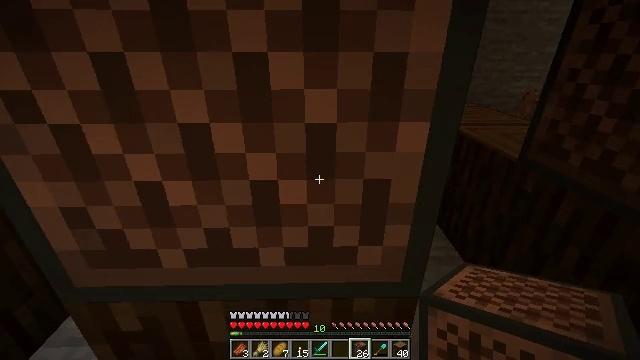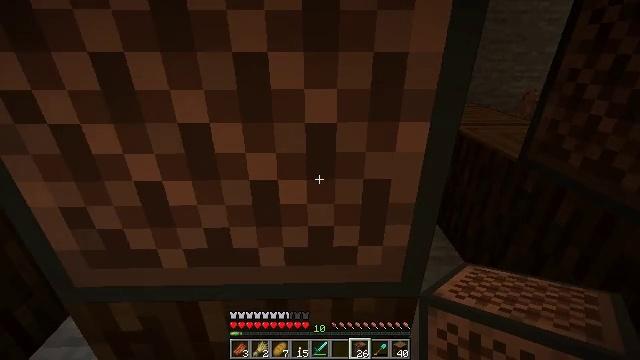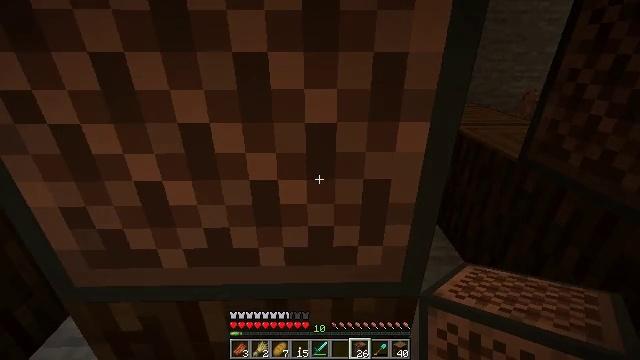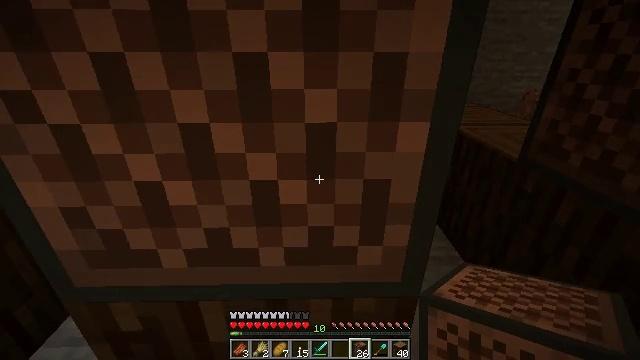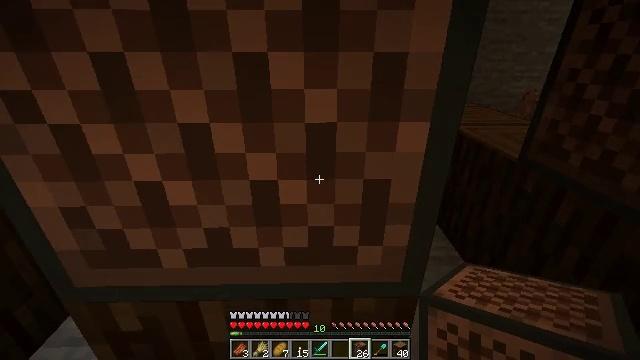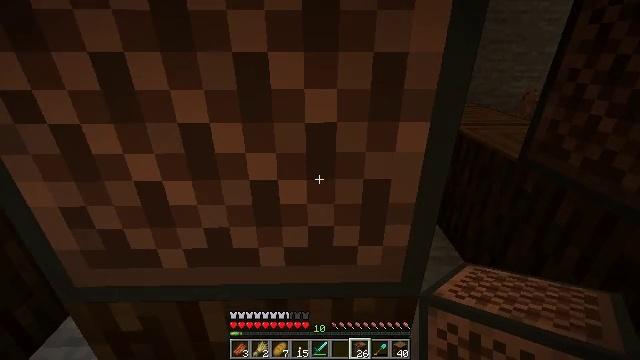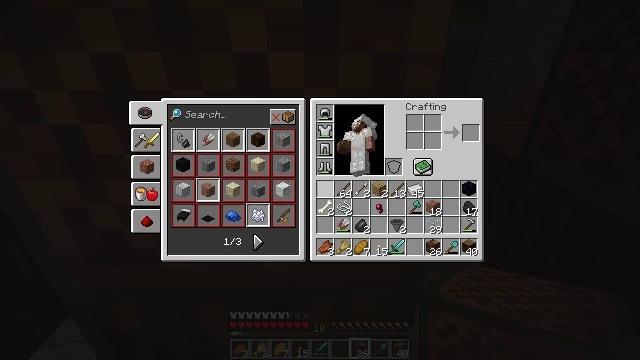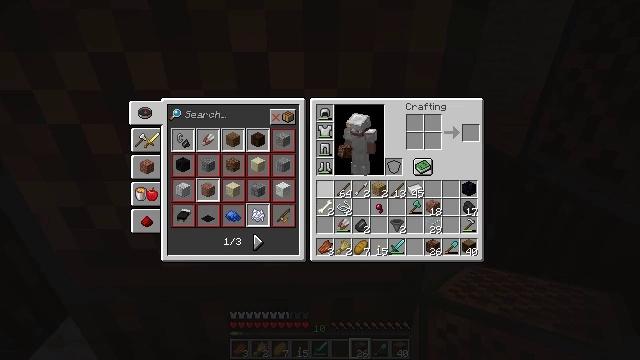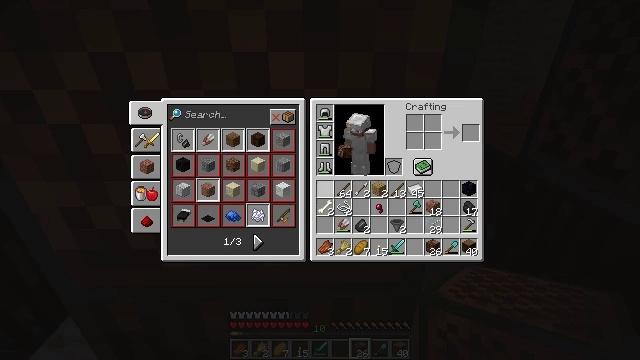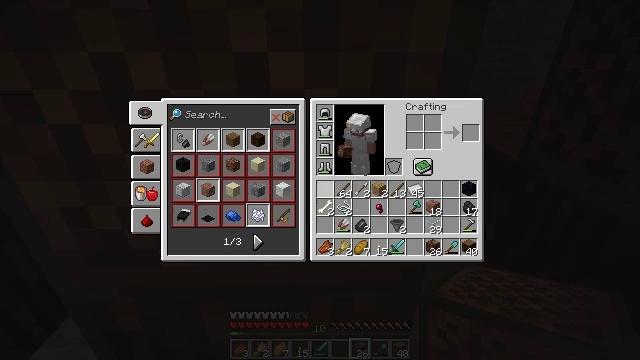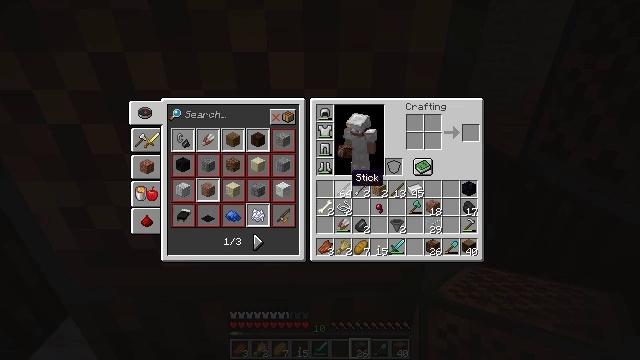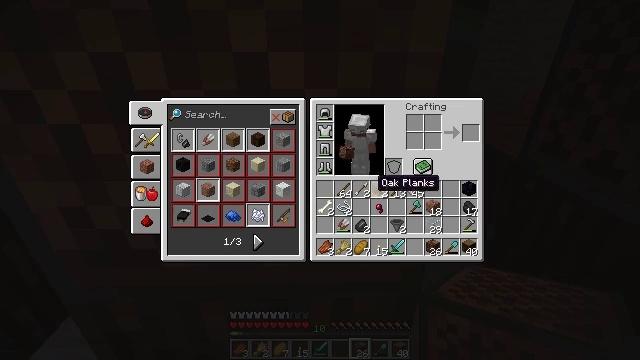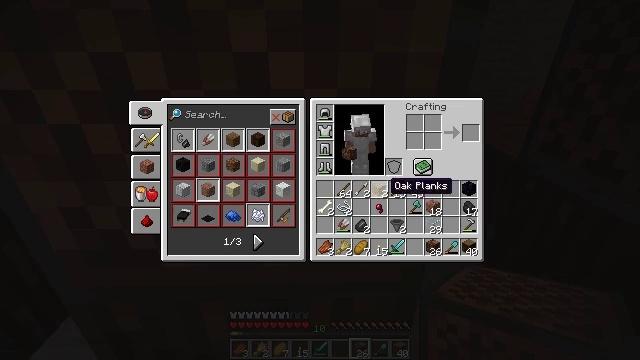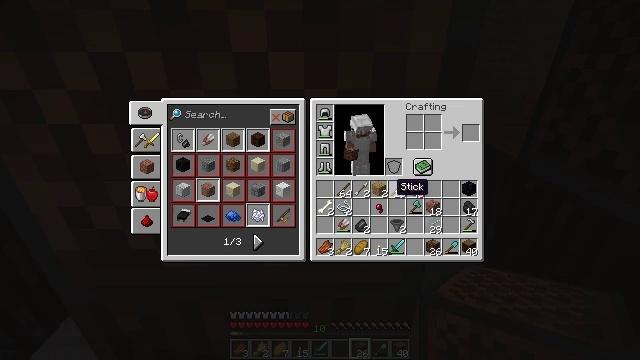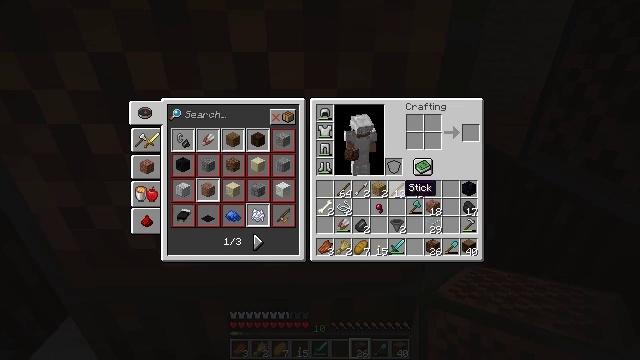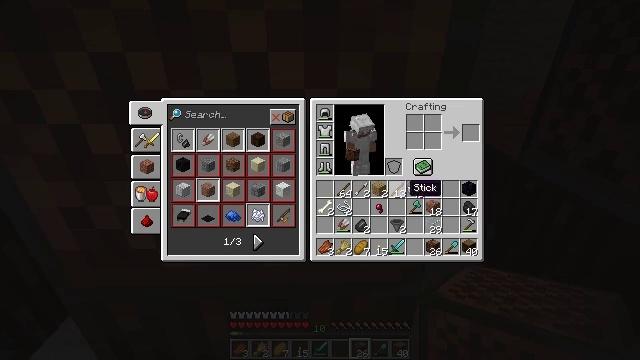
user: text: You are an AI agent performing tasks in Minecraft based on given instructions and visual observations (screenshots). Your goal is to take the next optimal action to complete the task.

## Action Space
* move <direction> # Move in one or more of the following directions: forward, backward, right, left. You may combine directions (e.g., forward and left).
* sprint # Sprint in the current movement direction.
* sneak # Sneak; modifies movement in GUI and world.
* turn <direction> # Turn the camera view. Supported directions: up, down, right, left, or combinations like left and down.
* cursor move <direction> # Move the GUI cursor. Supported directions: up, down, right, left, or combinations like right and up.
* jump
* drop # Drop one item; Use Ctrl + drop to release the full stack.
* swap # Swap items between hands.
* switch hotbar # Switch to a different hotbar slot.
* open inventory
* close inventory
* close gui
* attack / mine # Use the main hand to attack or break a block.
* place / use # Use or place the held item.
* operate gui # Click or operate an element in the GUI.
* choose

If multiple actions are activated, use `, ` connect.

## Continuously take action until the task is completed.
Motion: motion action
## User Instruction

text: Mine the note block.
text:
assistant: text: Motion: no_op
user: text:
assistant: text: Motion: no_op
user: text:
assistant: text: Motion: no_op
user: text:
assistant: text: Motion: no_op
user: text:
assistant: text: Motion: no_op
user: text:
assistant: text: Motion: open inventory
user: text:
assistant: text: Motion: open inventory
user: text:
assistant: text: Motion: open inventory
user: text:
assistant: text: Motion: no_op
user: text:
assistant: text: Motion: cursor move right
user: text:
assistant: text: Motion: cursor move right
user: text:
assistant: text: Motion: cursor move right
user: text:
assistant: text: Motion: no_op
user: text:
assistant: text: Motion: cursor move right
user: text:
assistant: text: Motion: no_op
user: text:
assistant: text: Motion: no_op
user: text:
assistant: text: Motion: no_op
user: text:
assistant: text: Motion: no_op
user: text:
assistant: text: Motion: no_op
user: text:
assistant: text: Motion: no_op
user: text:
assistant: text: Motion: no_op
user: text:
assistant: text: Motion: no_op
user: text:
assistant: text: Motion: no_op
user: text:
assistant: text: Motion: no_op
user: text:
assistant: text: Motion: operate gui
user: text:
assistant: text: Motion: operate gui
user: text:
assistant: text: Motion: cursor move down
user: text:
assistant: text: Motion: cursor move down
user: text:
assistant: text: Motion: no_op
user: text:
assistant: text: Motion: no_op